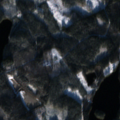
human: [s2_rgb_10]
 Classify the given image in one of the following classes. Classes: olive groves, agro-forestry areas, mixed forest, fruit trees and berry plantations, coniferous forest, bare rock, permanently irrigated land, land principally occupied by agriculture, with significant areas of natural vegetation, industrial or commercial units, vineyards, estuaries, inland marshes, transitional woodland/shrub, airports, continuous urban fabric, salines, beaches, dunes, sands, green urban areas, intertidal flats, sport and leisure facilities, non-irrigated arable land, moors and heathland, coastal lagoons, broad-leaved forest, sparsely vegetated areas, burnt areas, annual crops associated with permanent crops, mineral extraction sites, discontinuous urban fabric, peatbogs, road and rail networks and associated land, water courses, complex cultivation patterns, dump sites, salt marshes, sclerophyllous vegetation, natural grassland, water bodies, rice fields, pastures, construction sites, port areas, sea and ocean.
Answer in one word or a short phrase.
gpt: coniferous forest, mixed forest